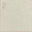
Piece: xx